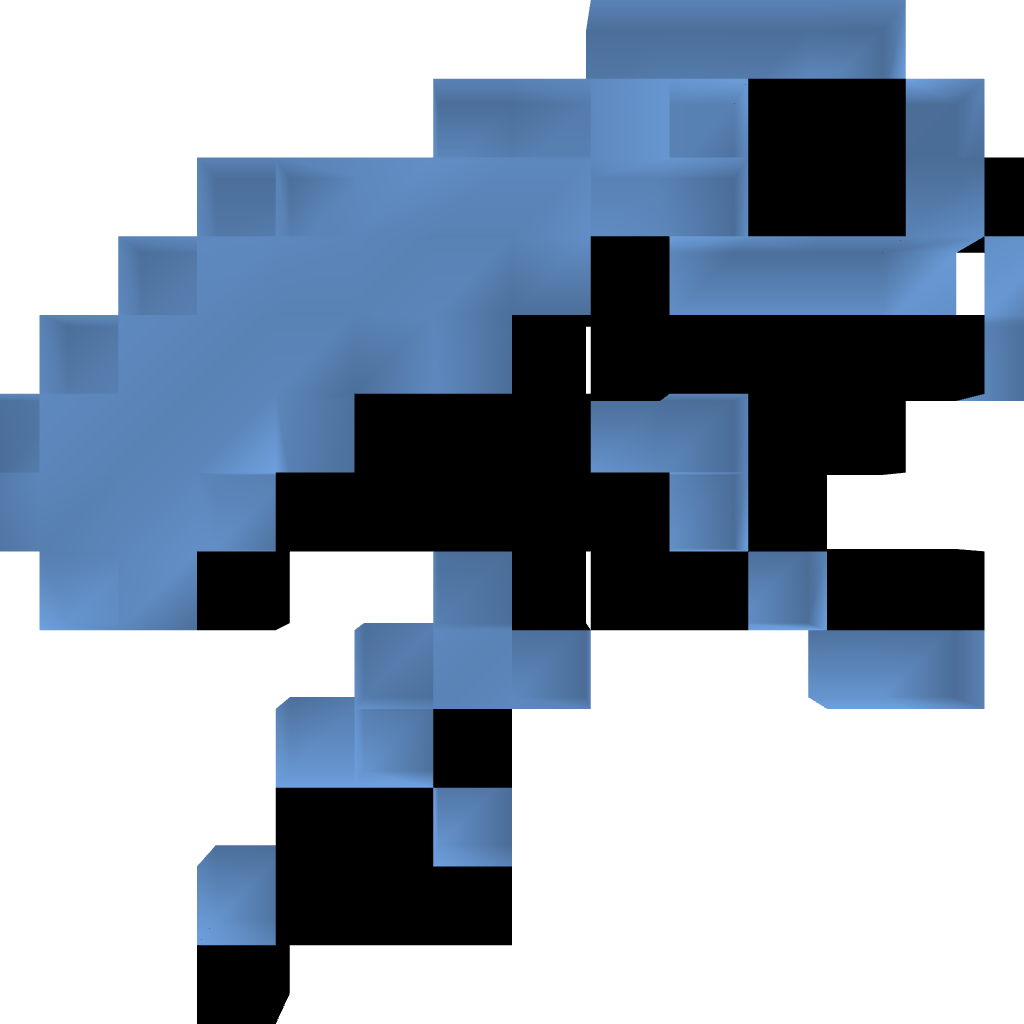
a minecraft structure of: Ghost from Castlevania 1 bad low quality